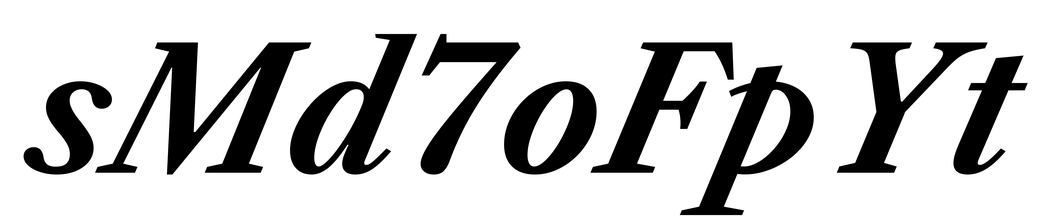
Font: LibreCaslonText-Italic_Bold_Italic